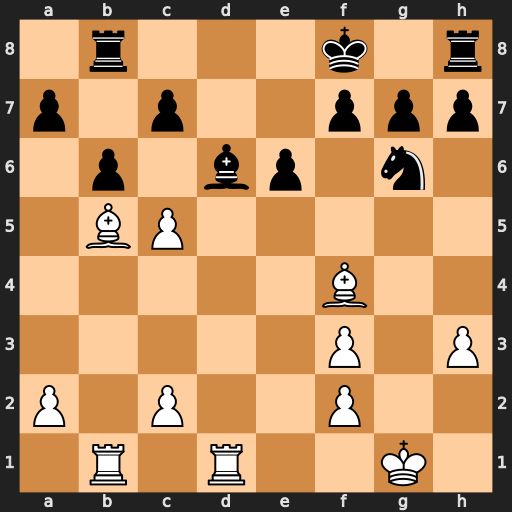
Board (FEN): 1r3k1r/p1p2ppp/1p1bp1n1/1BP5/5B2/5P1P/P1P2P2/1R1R2K1
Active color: w
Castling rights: -
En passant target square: -
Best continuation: cxd6 Nxf4 dxc7